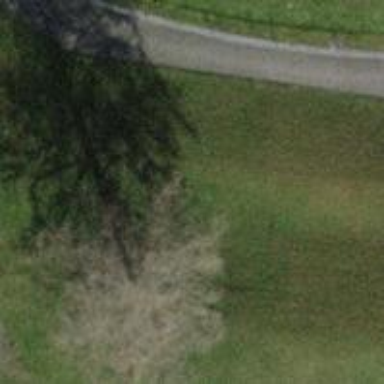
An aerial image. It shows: Needle-leaved tree in natural setting.